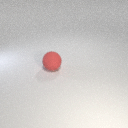
large red rubber sphere